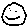
Label: smiley face